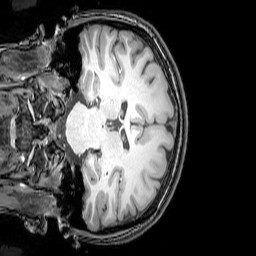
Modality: T1w
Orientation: coronal
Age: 24
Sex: female
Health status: healthy
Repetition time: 0.081 s
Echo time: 0.037 s